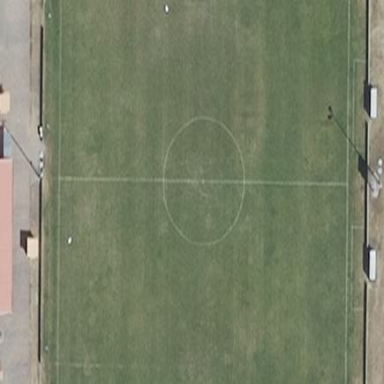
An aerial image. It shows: Soccer pitch designated for leisure and sports activities.